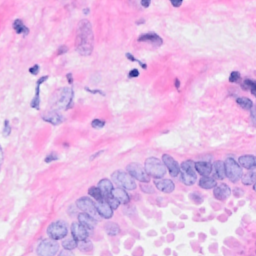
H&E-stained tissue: Breast